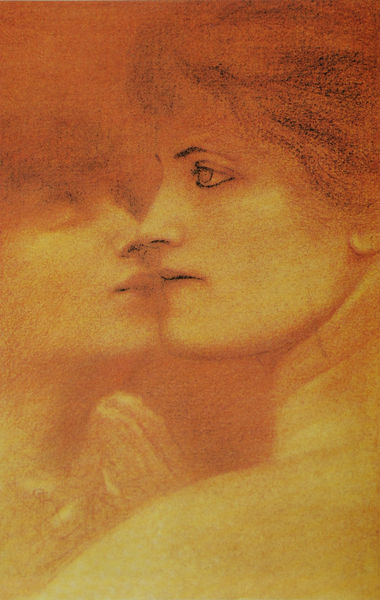
Titel: Frauenstudie
Künstler: Fernand Khnopff
Standort: New York
Institution: Privatbesitz
Schlagwörter: dunkel, gemälde, hand, haut, körper, mann, nackt, schatten, weiß, aquarell, frauen, gelb, menschen, ausschnitt, braun, frau, frisur, haar, hell, kreide, köpfe, licht, mund, nase, ohr, orange, pastell, profil, schwarz, zeichnung, blick, dame, rot, beige, hochformat, symbolismus, gesichter, augen, blass, bluse, gesicht, mensch, hals, portrait, porträt, spiegel, ferne, spiegelung, auge, haare, kind, mutter, paar, tochter, kinn, lippen, ohren, schulter, schultern, wangen, kuss, küssen, liebe, zwei, spiegelbild, nebel, monochrom, drehen, nacken, falte, jugendstil, münder, nasen, weiblich, detail, brauen, stuck, wange, erotik, erotisch, geschlossen, geschminkt, ohrläppchen, unscharf, rothaarig, knabe, anschnitt, kontur, traum, druckgrafik, konturen, pupille, geschlossene augen, liebespaar, abwesend, verschwommen, verwischt, seitenprofil, sehnsucht, nähe, hingabe, sinnlich, präraffaeliten, gegenüber, rötel, berührung, begehren, abwehr, kien, ahnen, raffael, gehöht, symbolisch, lesben, von stuck, profi, ätherisch, gelbtöne, detaik, wahrnehmung, augenränder, frauengesicht, nächstenliebe, tönung, verlangen, äther, gleichgültigkeit, schulte, gay, intimität, mun, ahnung, ahenen